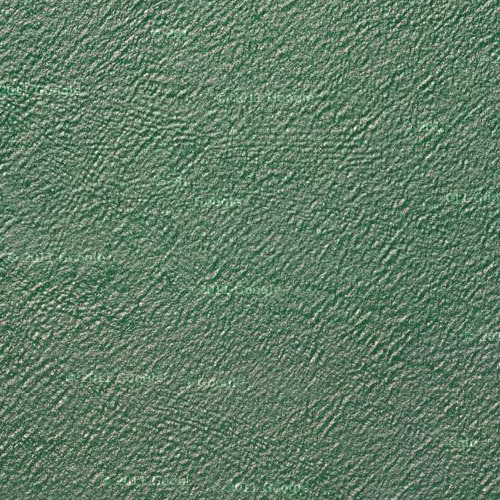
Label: sydney